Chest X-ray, AP view. Patient: 65 years old, sex M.
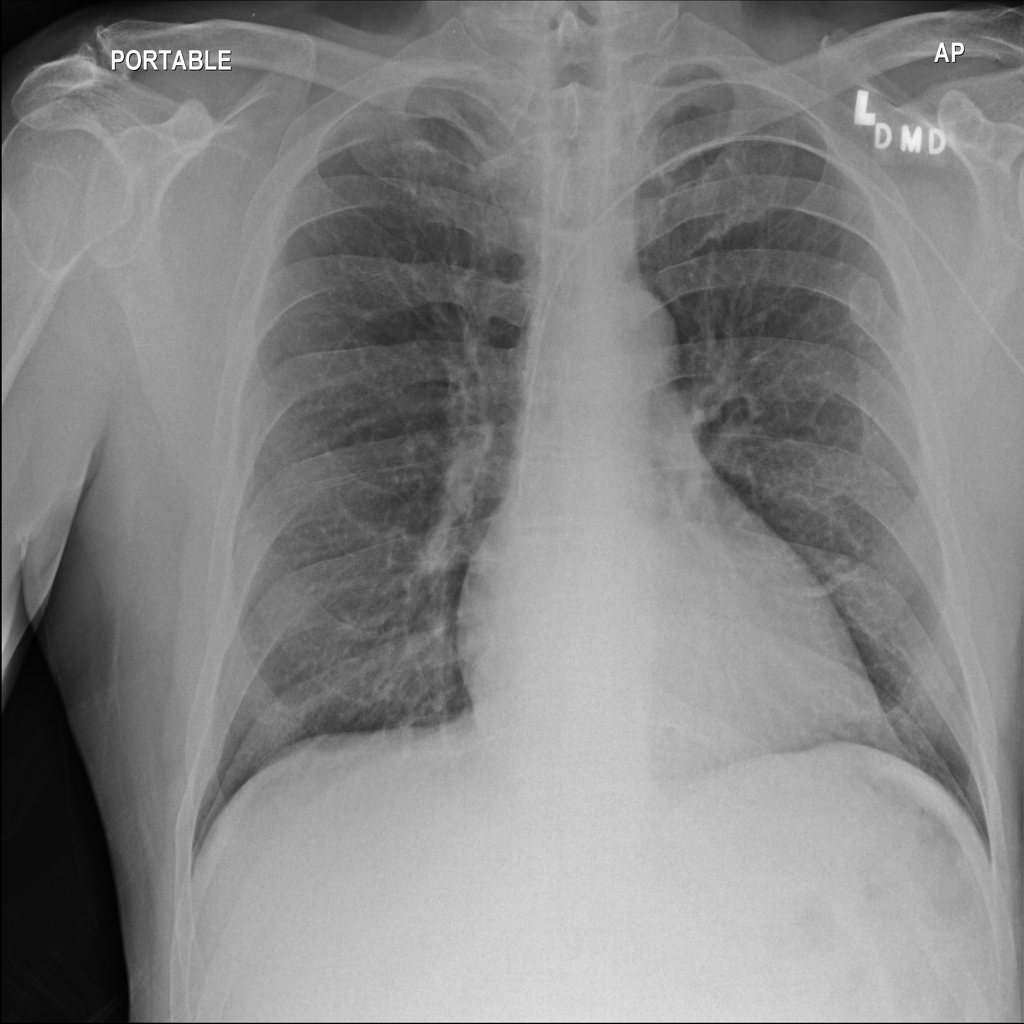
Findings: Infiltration